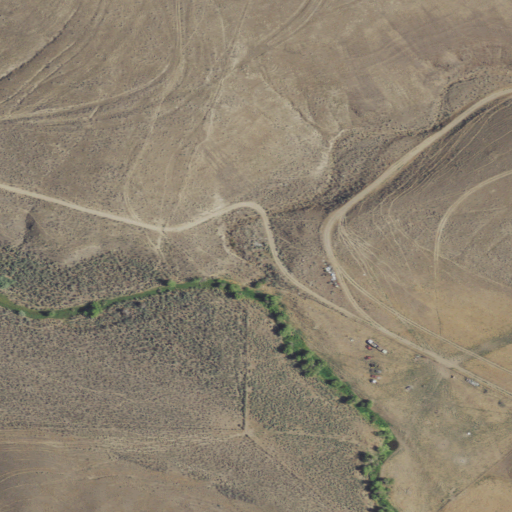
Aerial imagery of valley in Oregon named Yarnell Canyon containing grassland, shrub, cultivated crops, and open development